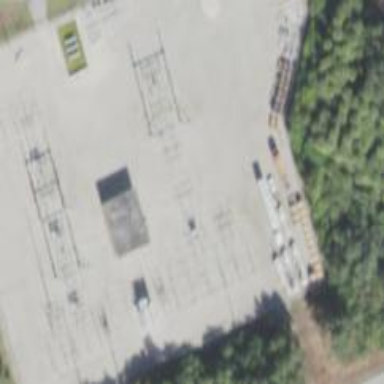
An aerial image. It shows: Switch used for power control.